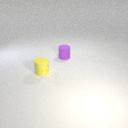
small yellow rubber cylinder to the left of small purple rubber cylinder